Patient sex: F
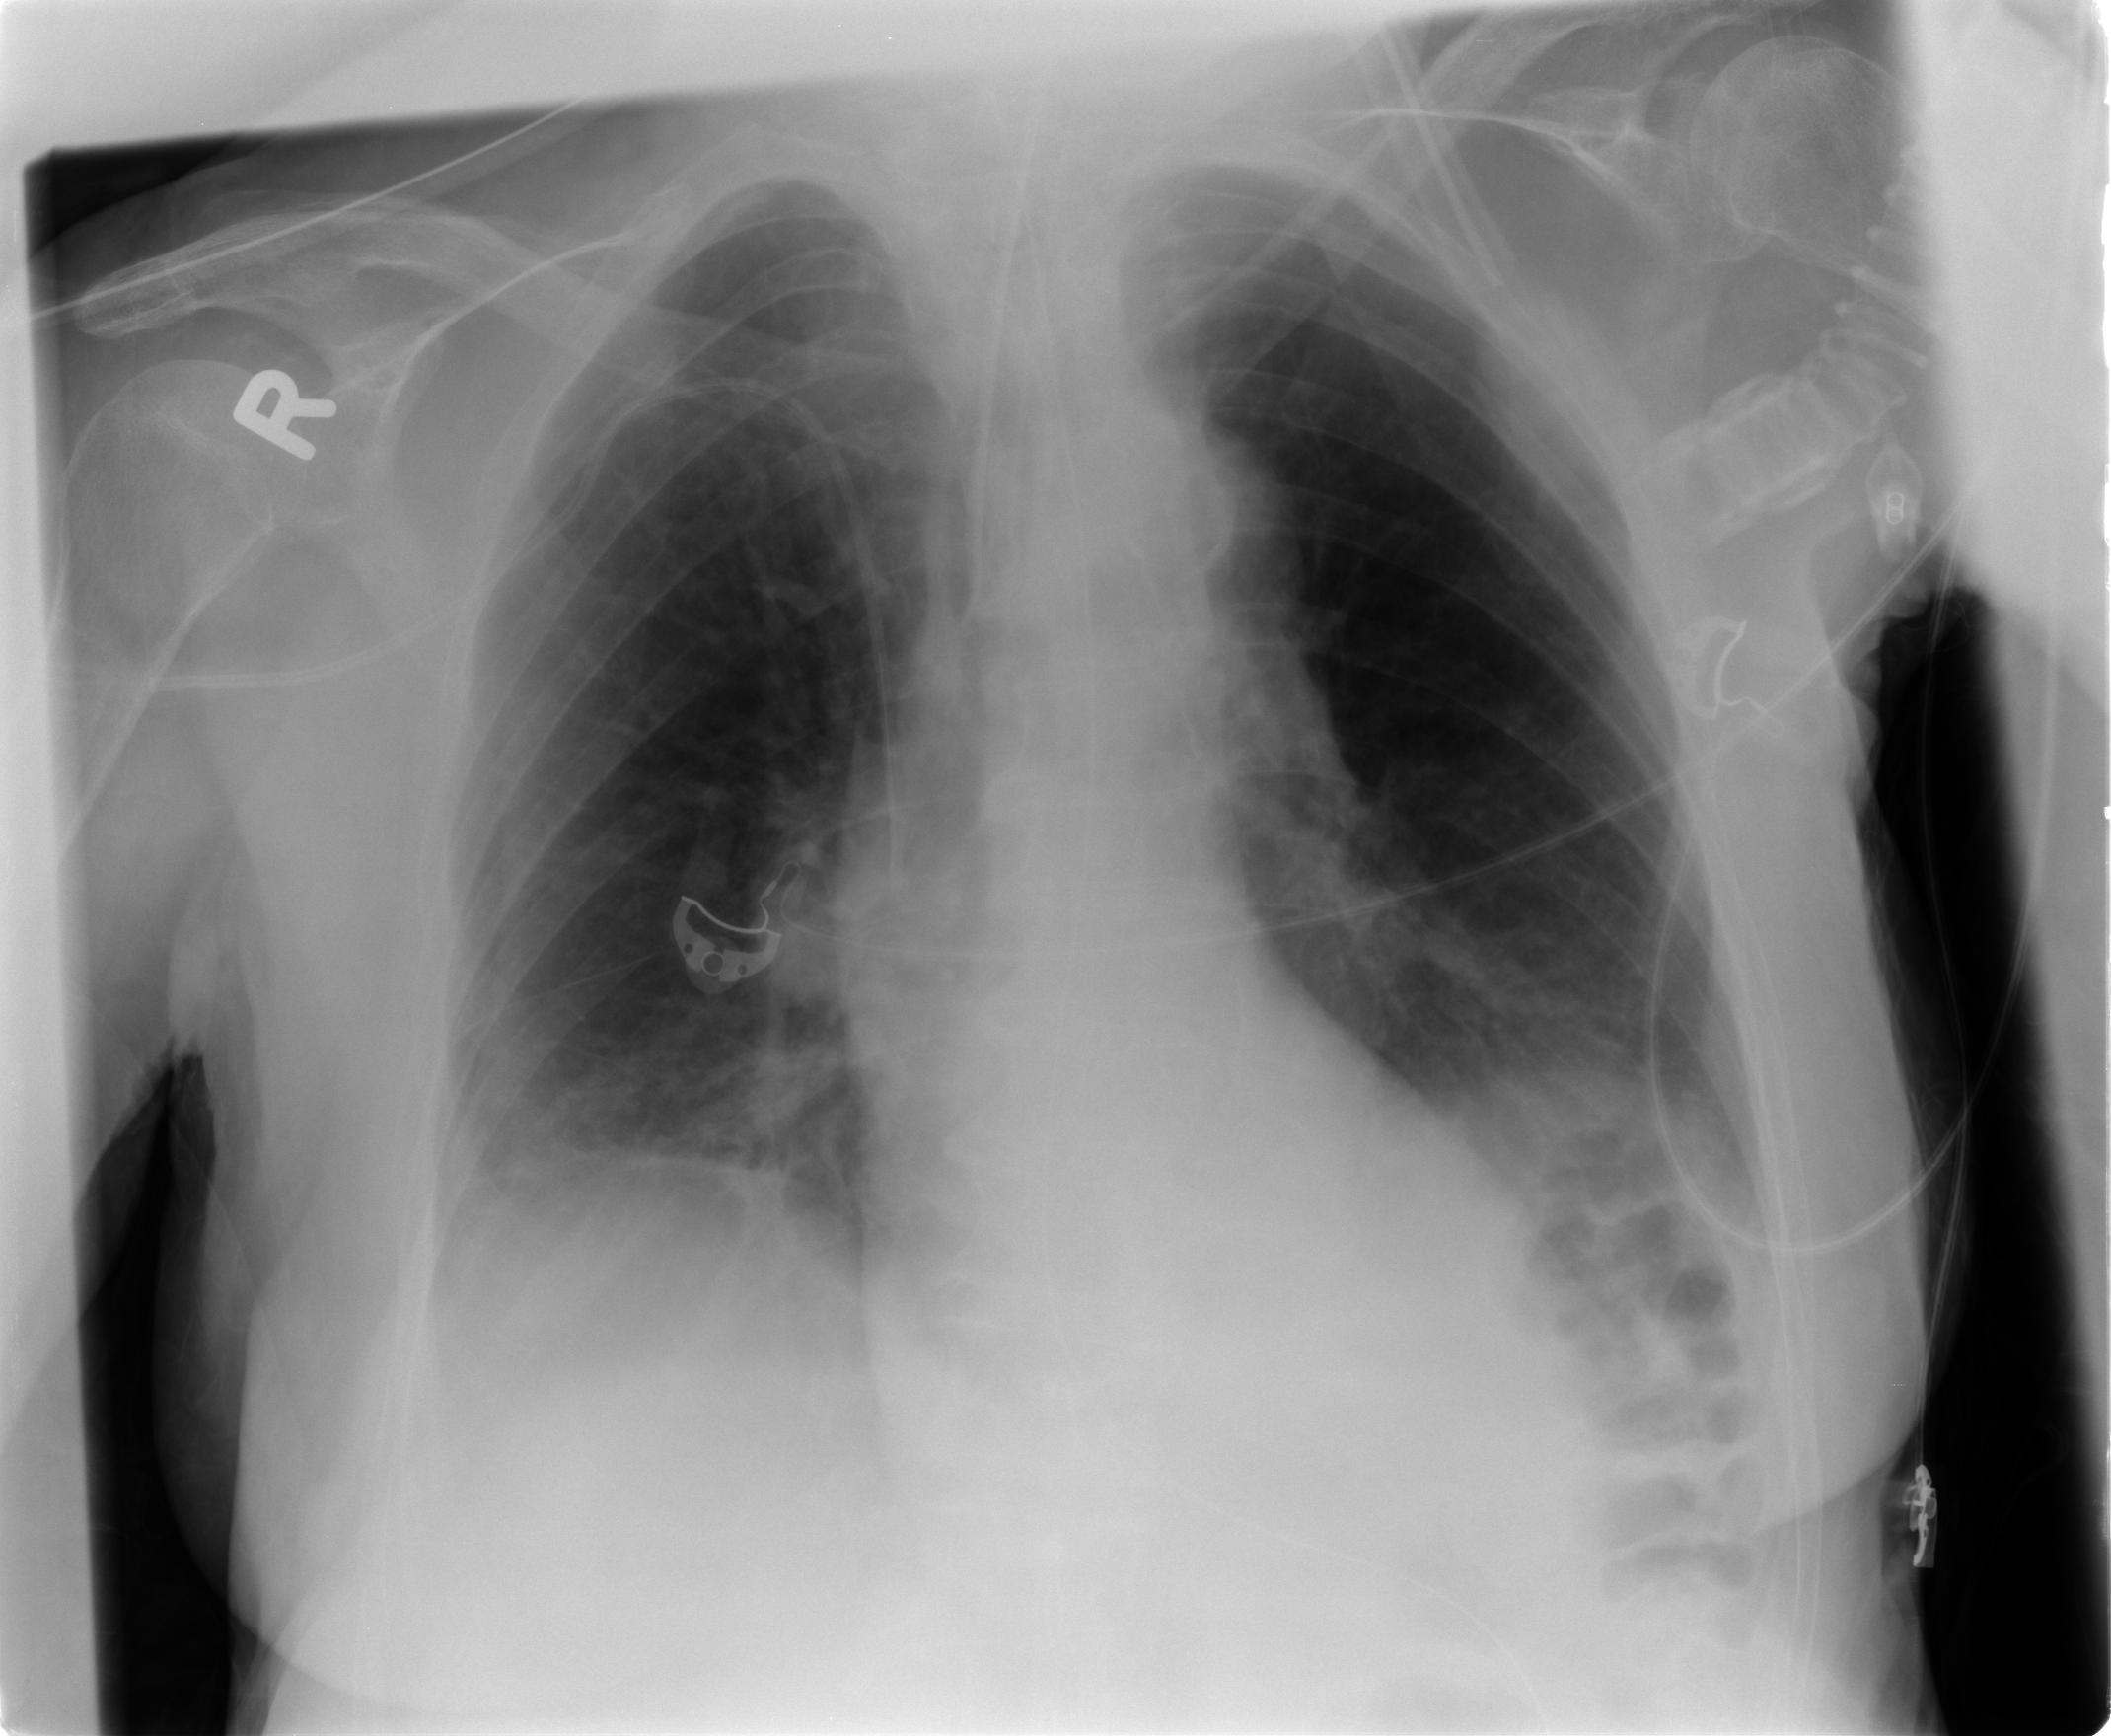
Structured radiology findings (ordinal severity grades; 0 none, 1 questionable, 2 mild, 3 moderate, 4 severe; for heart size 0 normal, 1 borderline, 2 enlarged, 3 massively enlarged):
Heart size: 0
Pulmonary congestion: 1
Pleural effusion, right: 2
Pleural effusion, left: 2
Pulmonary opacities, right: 0
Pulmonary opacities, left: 0
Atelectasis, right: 2
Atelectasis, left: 0